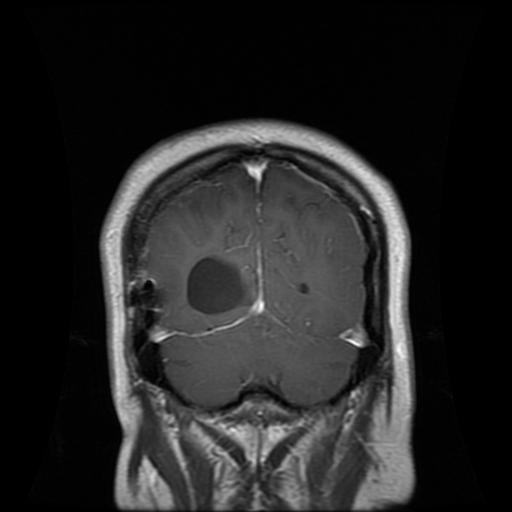
Label: glioma